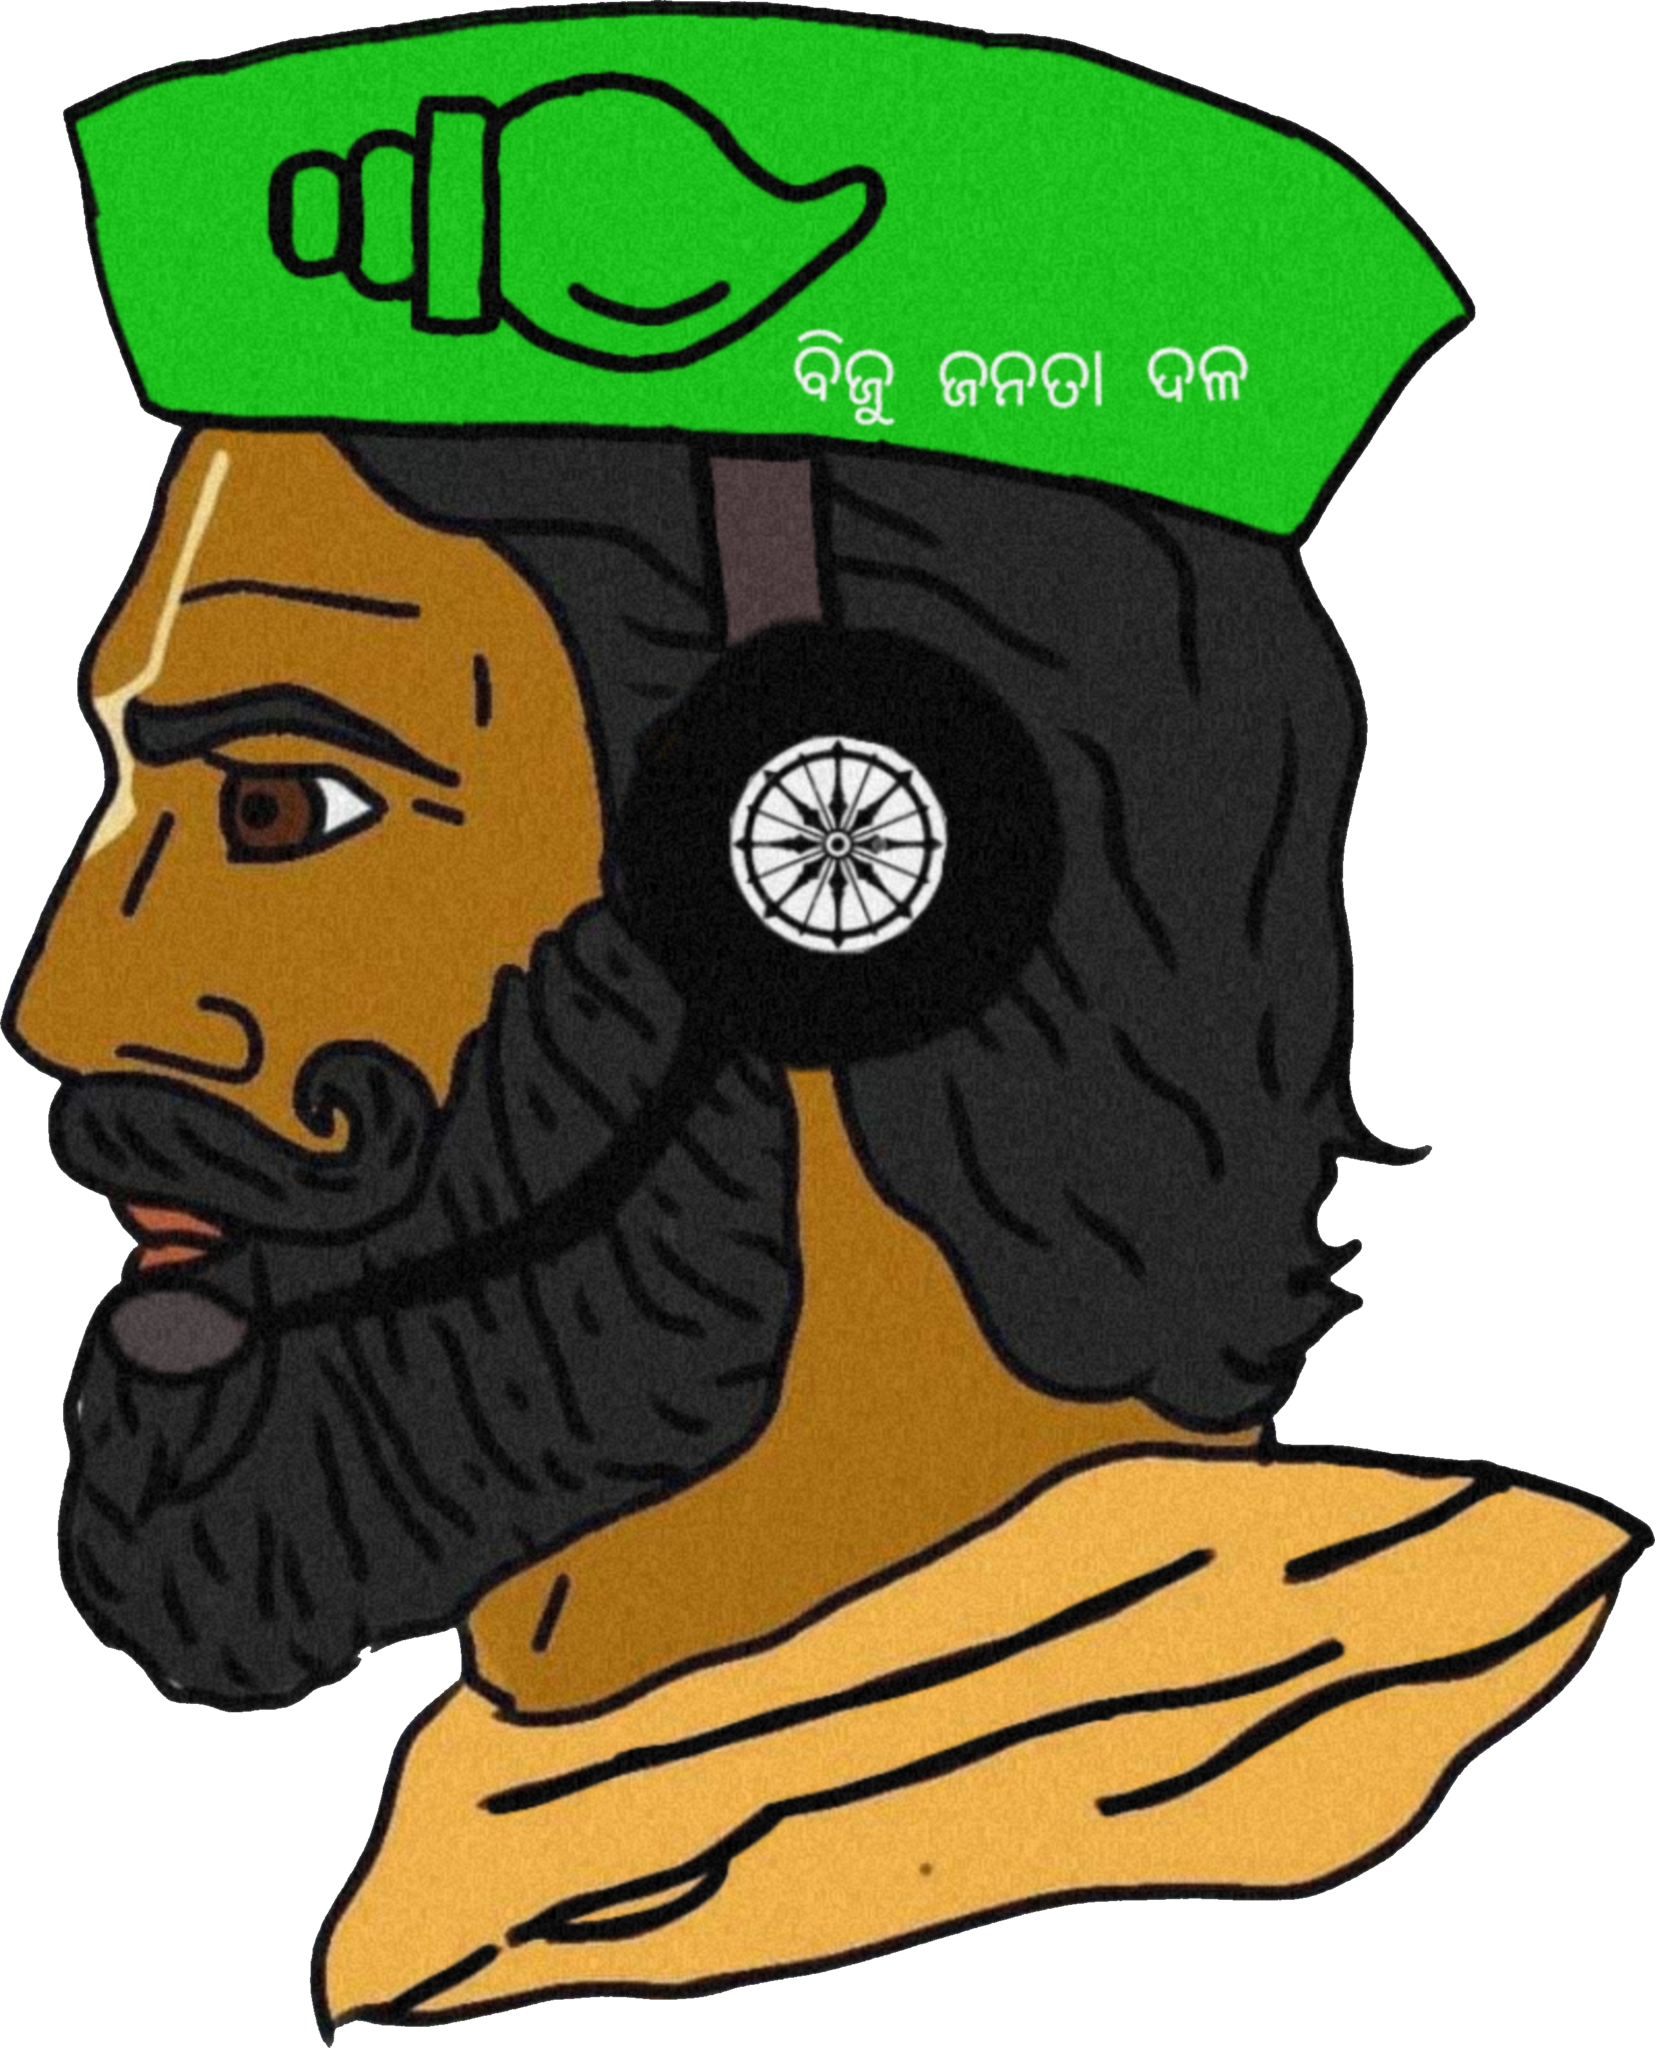
Label: 4_Yes_Chad